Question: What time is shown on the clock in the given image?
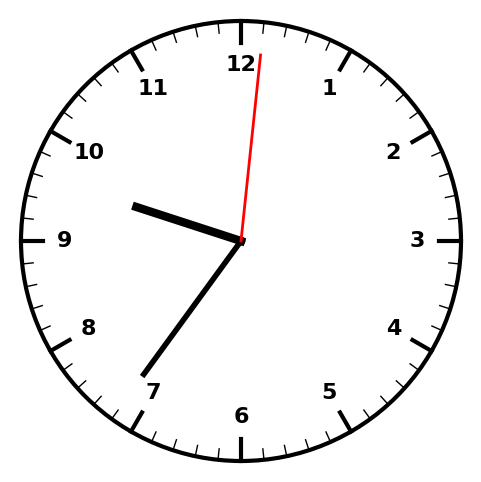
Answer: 09:36:01